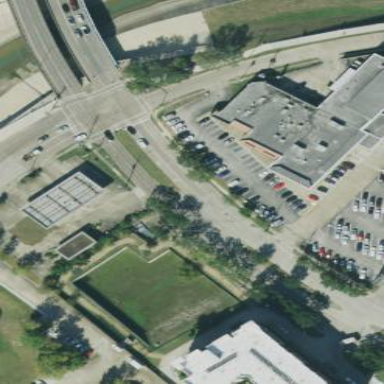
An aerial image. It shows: Service building.